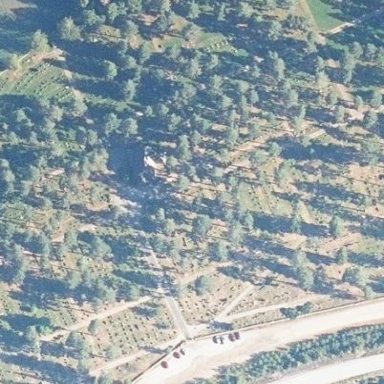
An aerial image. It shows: Cemetery.